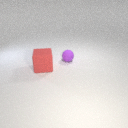
large red rubber cube in front of small purple rubber sphere